Question: I'm trying to print 3D models of <URL>:
Klein bottle, Kuen surface, Boy surface, etc.
From the surface's parametric representation (x,y,z as functions of u and v) I compute
a triangular mesh, which is mostly repairable into printable form
by tools such as MeshLab, netfabb, and 3DEdit Pro.
However, these tools can't restore <URL>
At any line of self-intersection, the two sheets of the nonorientable surface
disagree as to which side is "outside." In MeshLab, one sheet is black. In netfabb, red. Those triangles are called flipped; their normals are reversed.
What approaches are reasonable?
- Resolve orientability by calculating the lines of self-intersection, to separate the sheets, so each sheet is its own "shell" in 3d-printing-ese.- Print not the surface enclosing a solid volume, but rather the surface as a <URL>, giving two incomplete parts to assemble. For example, see how this villain has lightsabered off the part of the Kuen surface that should be atop its central two peaks.
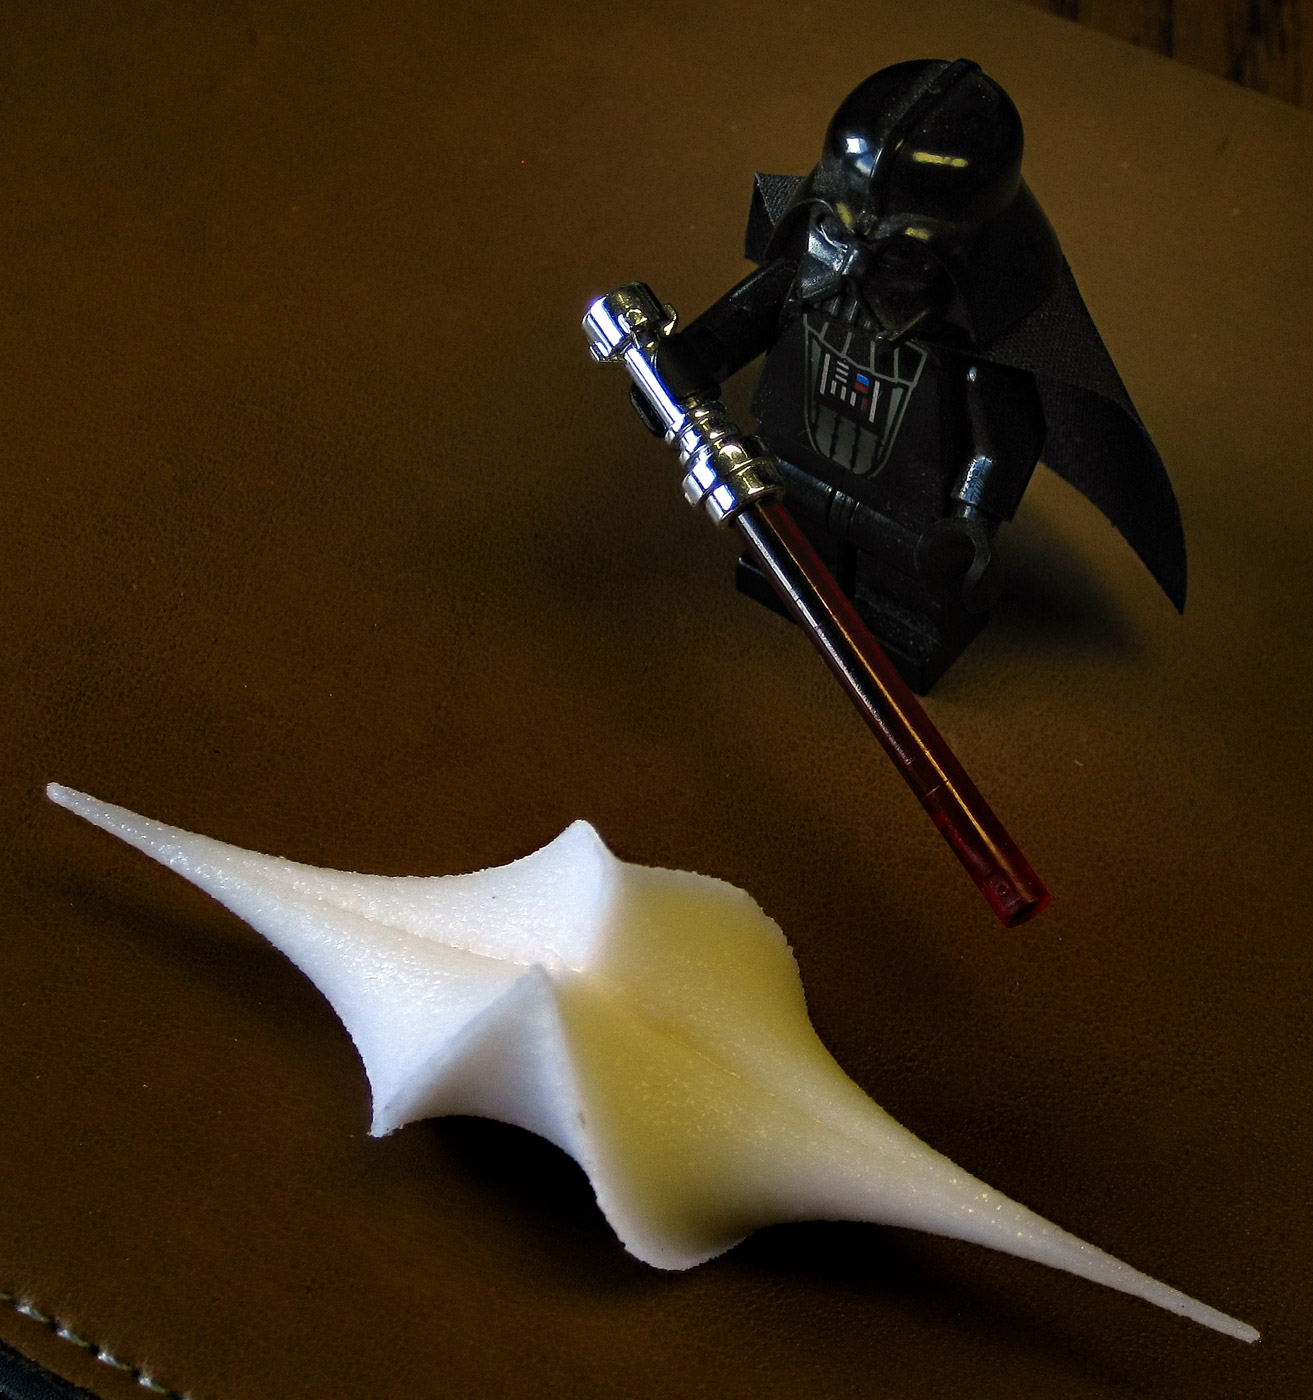
Answer: One simple way to transform any surface into something that is printable is to "inflate" it so that it is no more an infinitesimally thin sheet. You can do that in MeshLab by using the uniform resampling filter and setting on the '' option (to get rid of non orientability) and specifying a reasonable (1% ~ 2%) and a reasonable (0.2% ~ 0.5%)